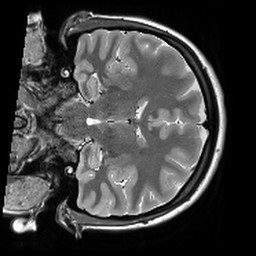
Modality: T2starw
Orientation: coronal
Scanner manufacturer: siemens
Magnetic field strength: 3 T
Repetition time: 8.1 s
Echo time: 0.05 s